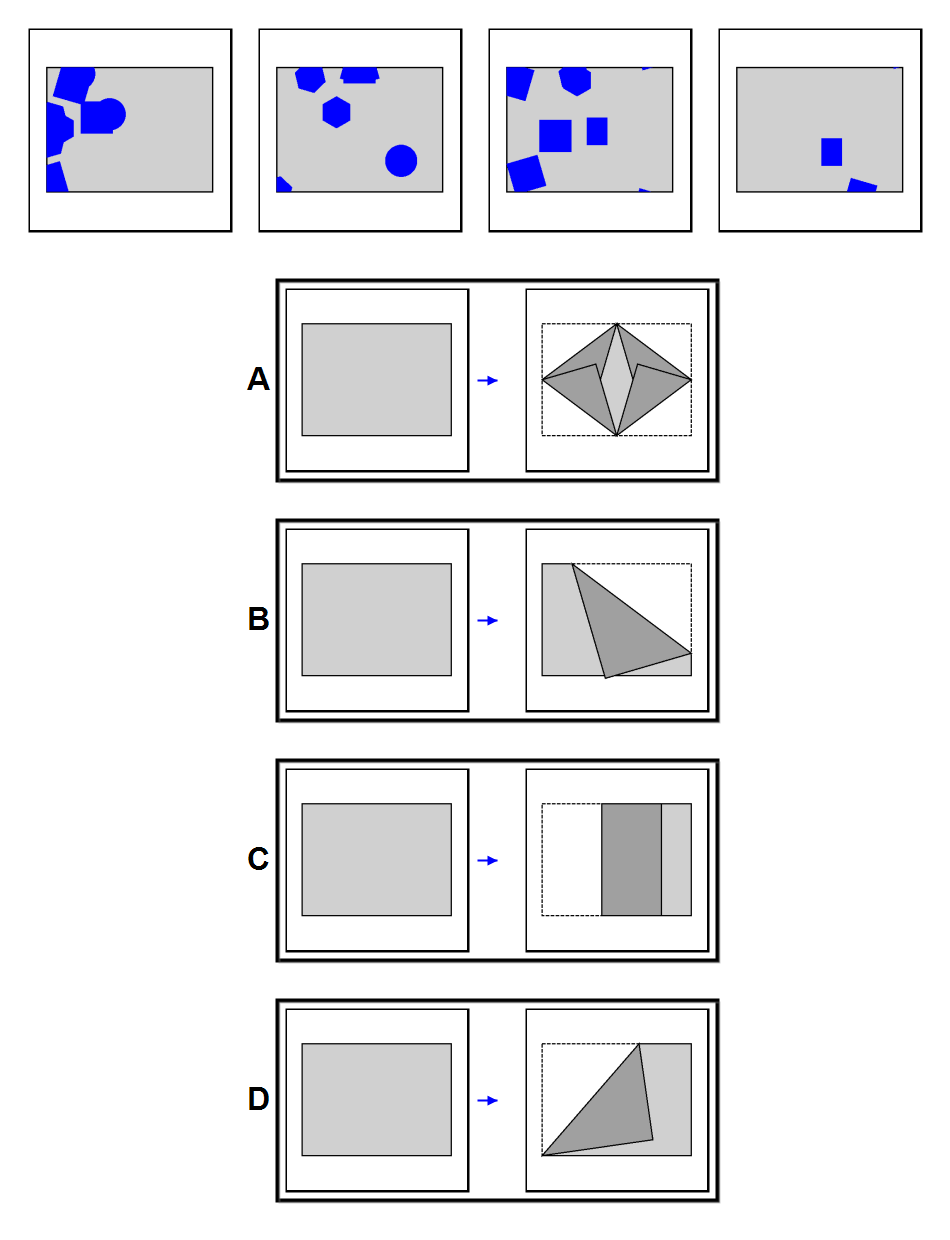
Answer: A